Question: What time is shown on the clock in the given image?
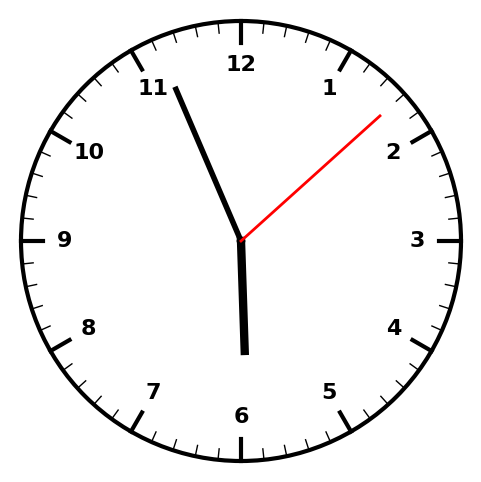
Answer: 05:56:08